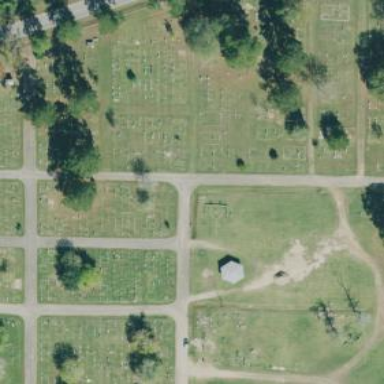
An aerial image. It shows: Cemetery.